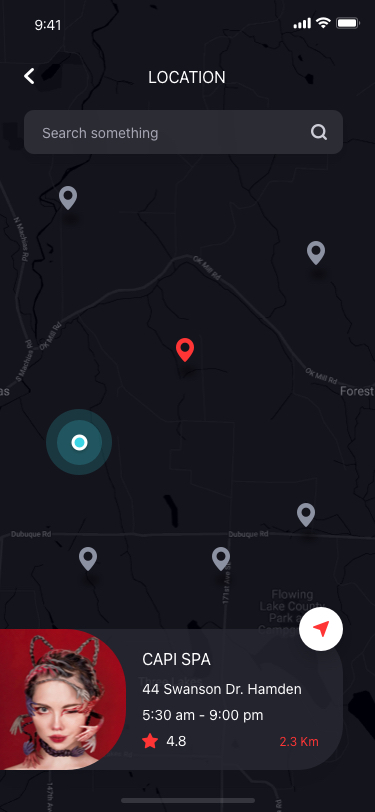
Text in this UI design:
LOCATION
CAPI SPA
44 Swanson Dr. Hamden
5:30 am - 9:00 pm
4.8
2.3 Km
Search something